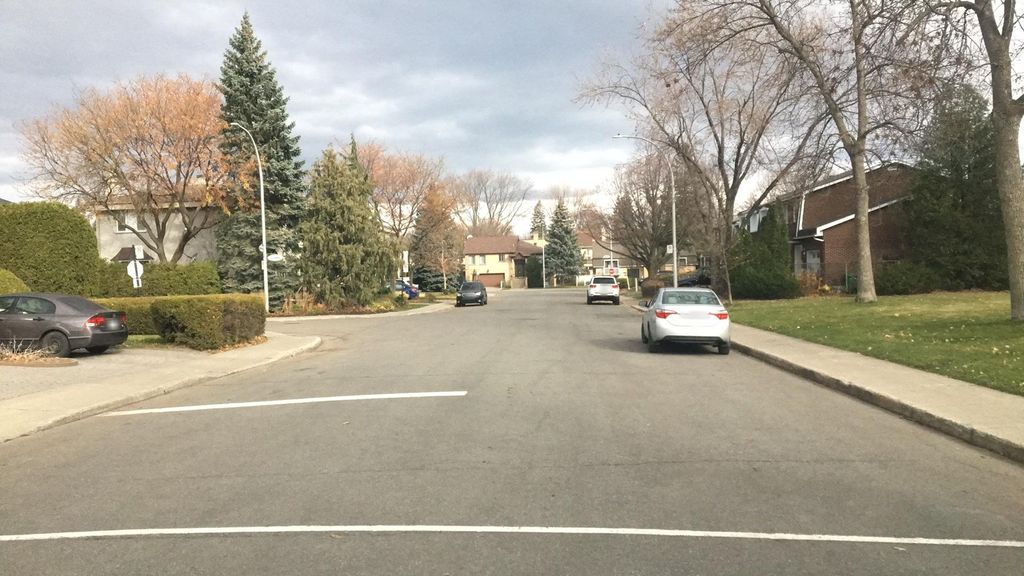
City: montreal